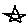
Label: star